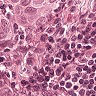
Metastatic tissue present: yes